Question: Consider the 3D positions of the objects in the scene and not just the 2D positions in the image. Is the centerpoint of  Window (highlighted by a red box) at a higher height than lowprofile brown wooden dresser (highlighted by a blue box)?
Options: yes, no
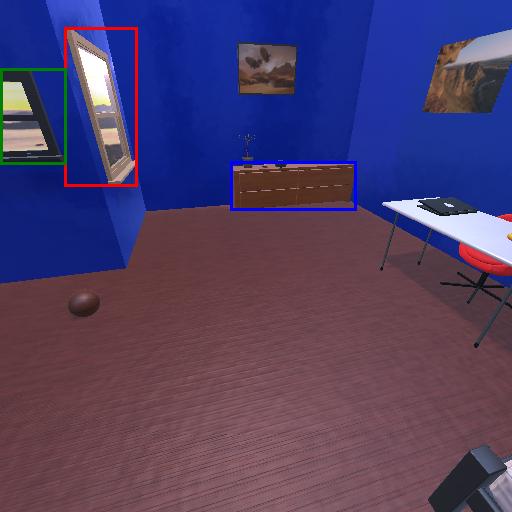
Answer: yes